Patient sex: M
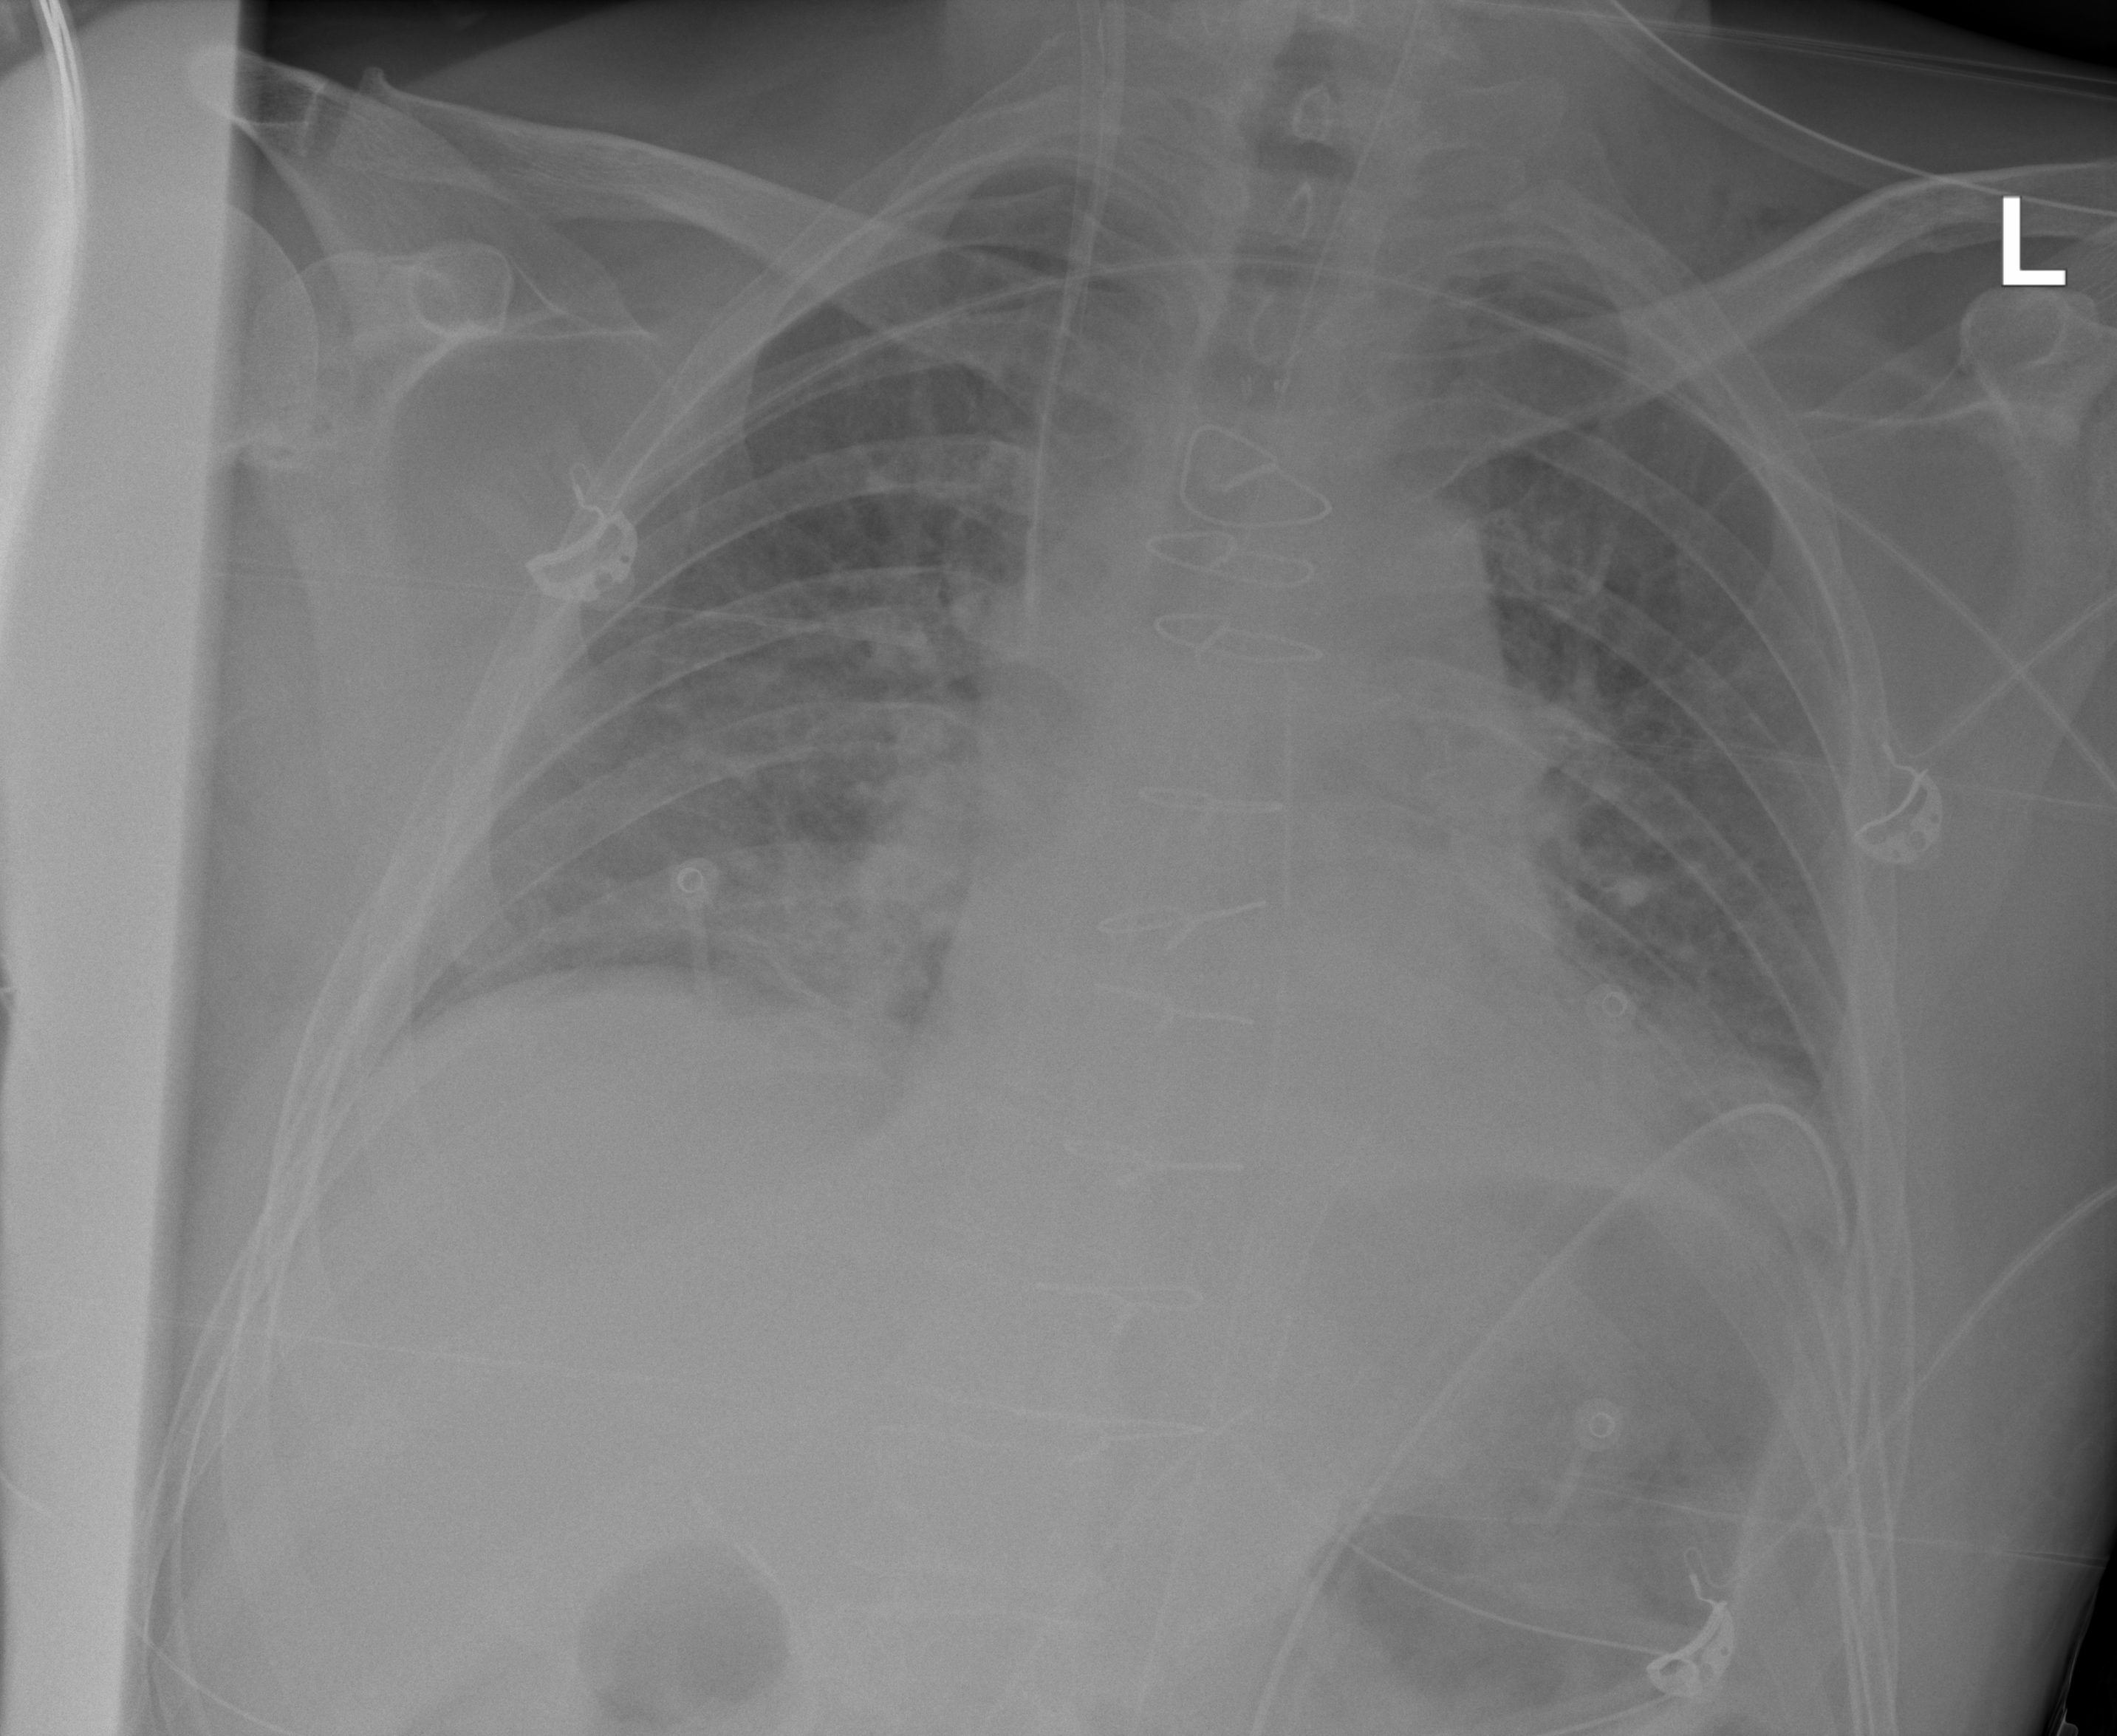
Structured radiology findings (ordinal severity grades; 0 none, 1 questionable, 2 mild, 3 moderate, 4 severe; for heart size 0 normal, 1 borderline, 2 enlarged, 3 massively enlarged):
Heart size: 2
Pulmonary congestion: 3
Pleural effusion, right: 0
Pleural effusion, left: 2
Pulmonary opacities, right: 2
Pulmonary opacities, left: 2
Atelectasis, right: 2
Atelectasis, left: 2